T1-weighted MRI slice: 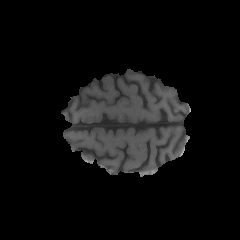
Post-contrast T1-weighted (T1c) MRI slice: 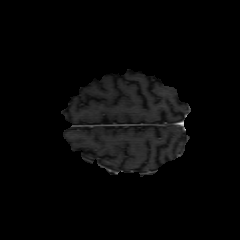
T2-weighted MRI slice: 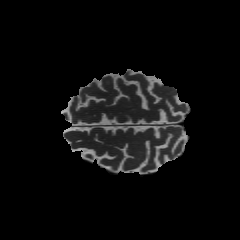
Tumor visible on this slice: no